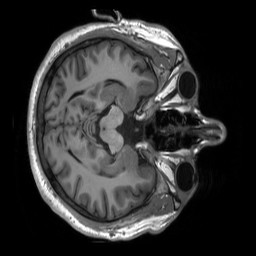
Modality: T1w
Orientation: axial
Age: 32
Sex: male
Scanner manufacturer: siemens
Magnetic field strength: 3 T
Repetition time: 2.53 s
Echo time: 0.00219 s